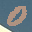
Label: 0